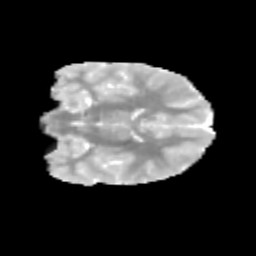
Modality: MD
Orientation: coronal
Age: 9
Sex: female
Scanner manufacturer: siemens
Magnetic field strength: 3 T
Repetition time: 3.8 s
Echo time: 0.07 s